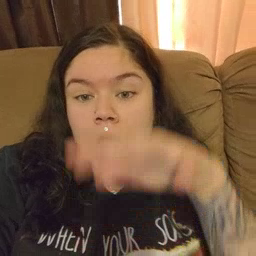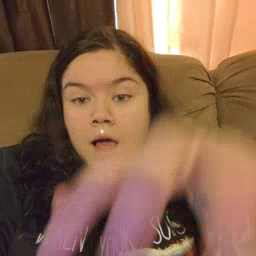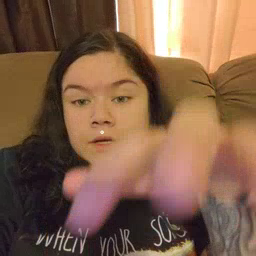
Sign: alligator